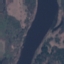
Label: River